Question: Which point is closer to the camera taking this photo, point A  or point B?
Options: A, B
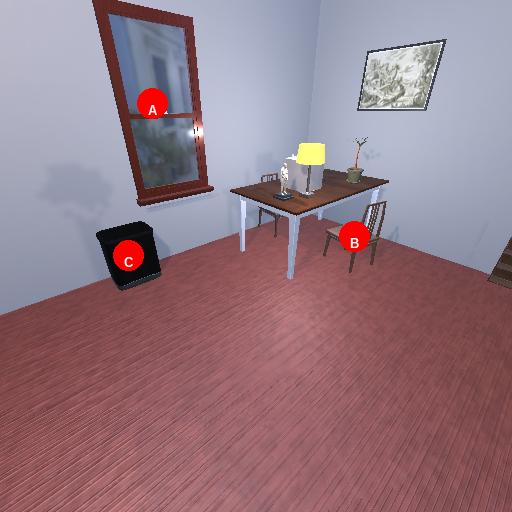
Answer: A